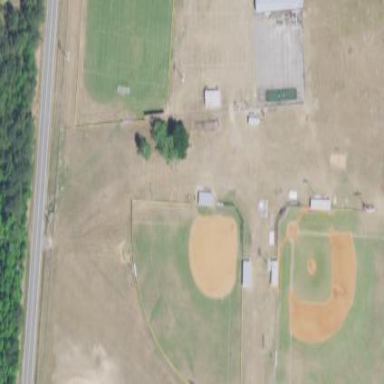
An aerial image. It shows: Baseball pitch for leisure land.